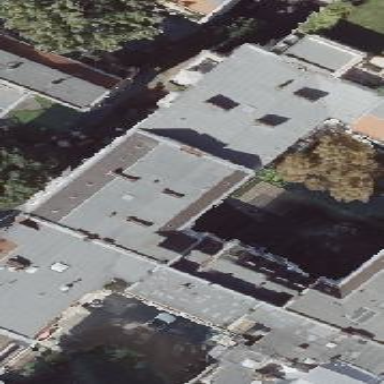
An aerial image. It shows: The image shows part of apartment building.